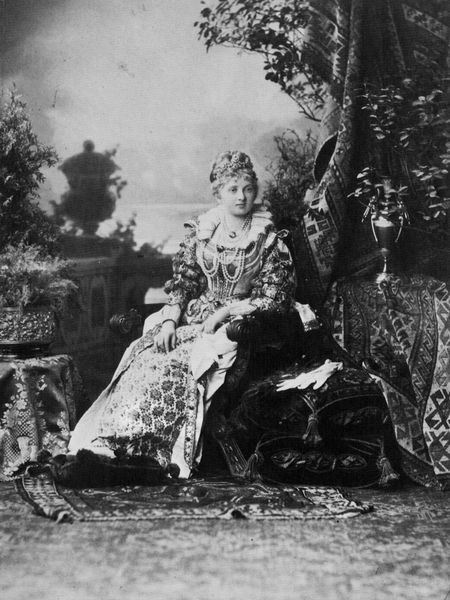
Titel: »Renaissance-Schönheit«
Künstler: Deutscher Photograph
Standort: München
Institution: Stadtmuseum, Graphische Sammlung
Schlagwörter: baum, blätter, hand, laub, meer, schatten, wasser, weiß, bäume, landschaft, mädchen, see, sitzen, äste, blume, blumen, busen, frau, frisur, grau, haar, handschuhe, hintergrund, kleid, licht, mund, nase, schmuck, schwarz, stuhl, tisch, blick, dame, park, muster, teppich, alt, jung, arme, augen, kleidung, kragen, bildnis, hände, portrait, porträt, tischdecke, vorhang, natur, zweige, büsche, boden, gewand, haare, interieur, kelch, kostüm, pose, reich, sessel, sitzend, adel, bühne, pflanze, pflanzen, locken, perlen, amphore, garten, vase, aussicht, terrasse, bogen, russland, kette, dunst, nebel, kissen, draussen, dekor, floral, atelier, hochgesteckt, robe, läufer, teppiche, quaste, hochsteckfrisur, perlenkette, halskette, schauspiel, foto, fotografie, photographie, abgewandt, arrangement, gefäß, orient, schwarz-weiss, ketten, brokat, ganzkörper, photo, rolle, schoss, amulett, kulisse, pokal, fürstin, zarin, fotographie, urne, aufnahme, quasten, schauspielerin, studio, geschmückt, decken, prächtig, a,phore, hmuck, teppichte